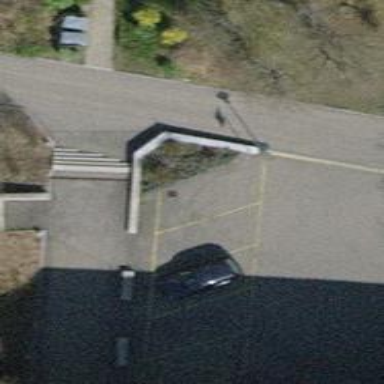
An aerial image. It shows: Set of steps on the road.